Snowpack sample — Loveland Pass, Silver Plume, Colorado, USA (2/11/26, 12:00 PM MST)
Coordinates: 39.663, -105.886
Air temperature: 35 °F
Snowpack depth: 82 cm
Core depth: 10 cm
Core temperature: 17.6 °F
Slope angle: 13°, slope face: 12°
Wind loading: high
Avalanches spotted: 1
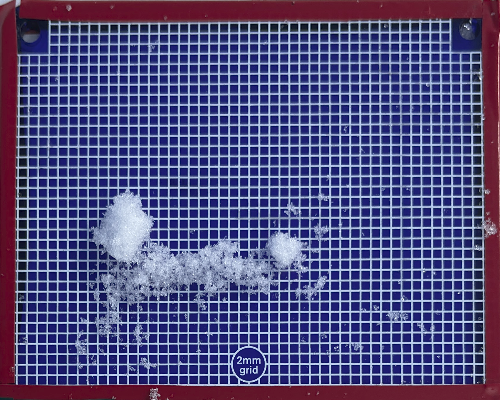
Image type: profile
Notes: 1 small avalanche spotted on the north side of the bowl, lots of wind loading